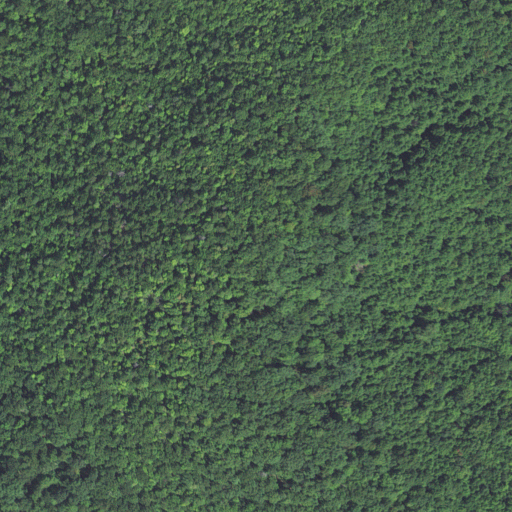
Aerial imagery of mountain in North Carolina named Bergen Mountain containing deciduous forest, mixed forest, and evergreen forest